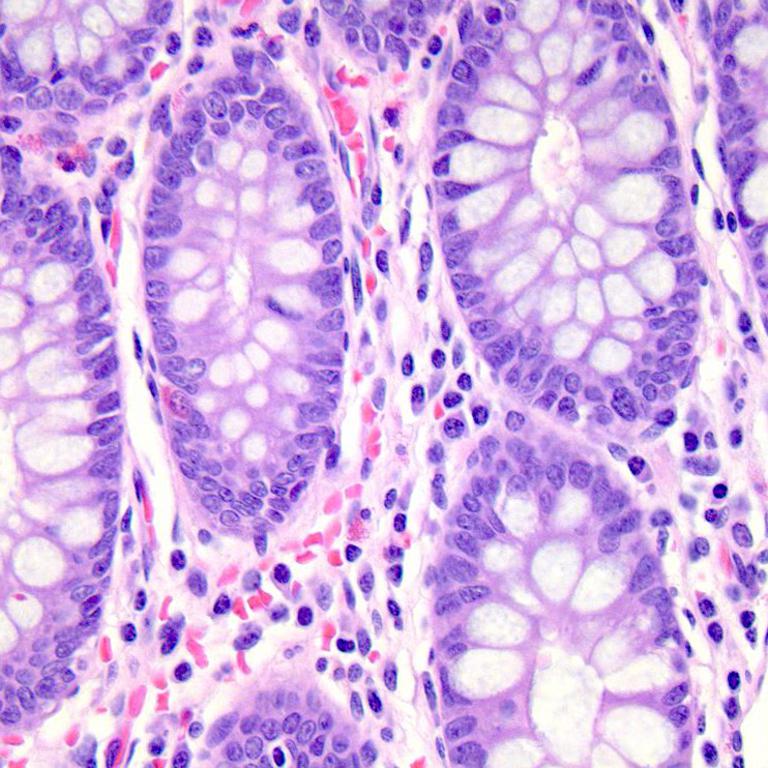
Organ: colon
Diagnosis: benign